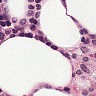
Metastatic tissue present: no